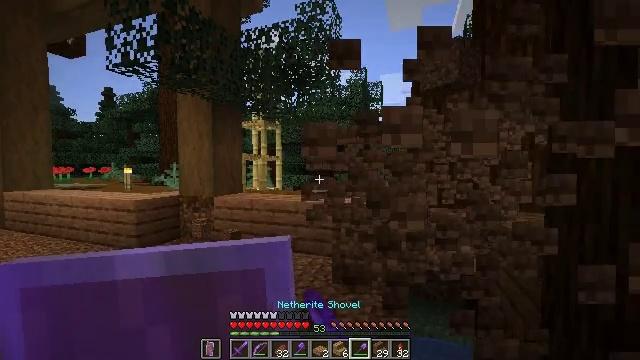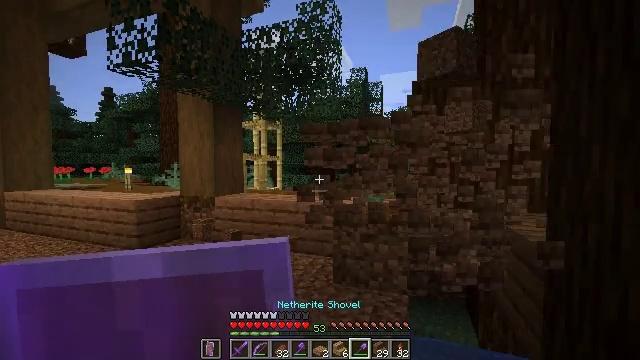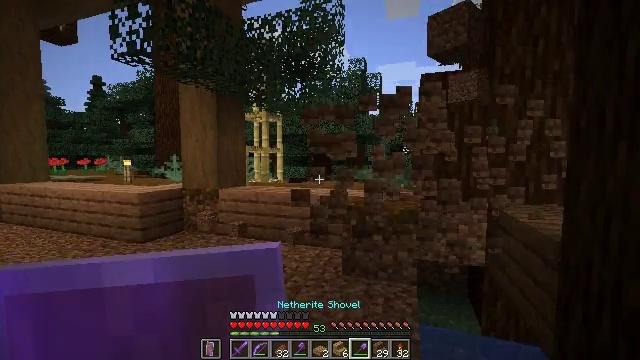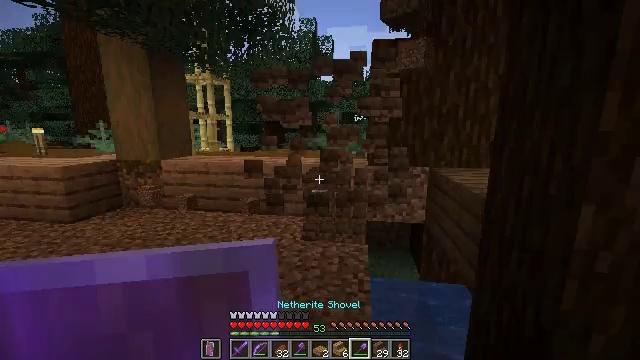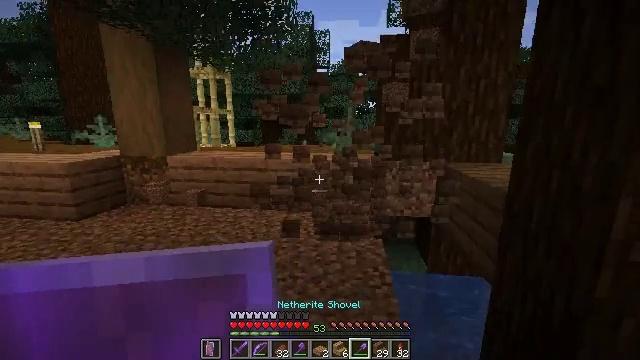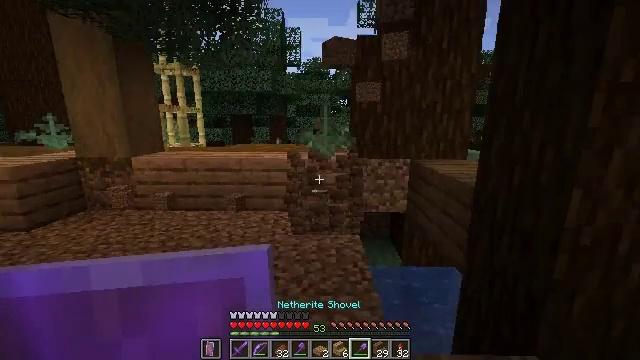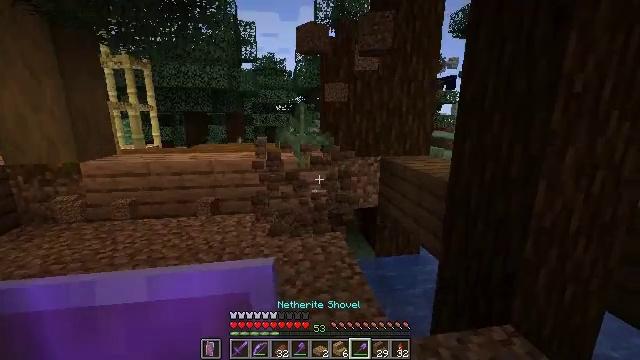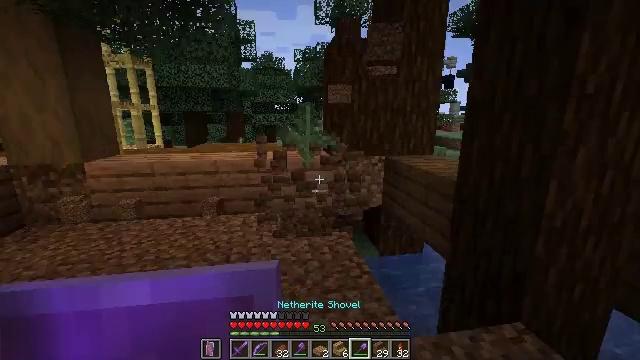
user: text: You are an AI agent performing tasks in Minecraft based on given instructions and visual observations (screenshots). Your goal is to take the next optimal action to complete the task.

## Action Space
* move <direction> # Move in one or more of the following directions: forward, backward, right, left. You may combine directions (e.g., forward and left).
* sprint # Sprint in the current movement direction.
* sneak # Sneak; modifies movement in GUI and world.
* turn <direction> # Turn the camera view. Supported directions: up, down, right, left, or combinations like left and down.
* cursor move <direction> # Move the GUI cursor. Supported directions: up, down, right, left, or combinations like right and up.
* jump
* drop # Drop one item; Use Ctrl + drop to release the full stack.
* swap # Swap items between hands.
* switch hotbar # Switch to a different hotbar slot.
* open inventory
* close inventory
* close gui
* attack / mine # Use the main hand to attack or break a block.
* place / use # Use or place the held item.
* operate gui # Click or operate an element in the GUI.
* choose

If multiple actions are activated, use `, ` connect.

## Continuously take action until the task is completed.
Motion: motion action
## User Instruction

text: Gather the podzol block.
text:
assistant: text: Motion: move left, attack / mine
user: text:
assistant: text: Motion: move left, turn right and down, attack / mine
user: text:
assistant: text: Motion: move left, turn right and down, attack / mine
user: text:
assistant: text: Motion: move left, turn right, attack / mine
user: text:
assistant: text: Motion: move left, turn right, attack / mine
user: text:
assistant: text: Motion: move left, turn right
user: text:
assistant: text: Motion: move left
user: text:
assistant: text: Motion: no_op